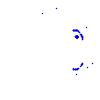
Particle: proton